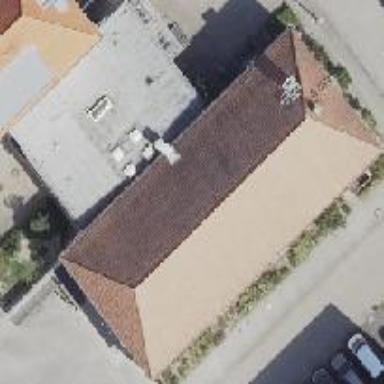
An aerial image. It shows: Office building with hipped roof.